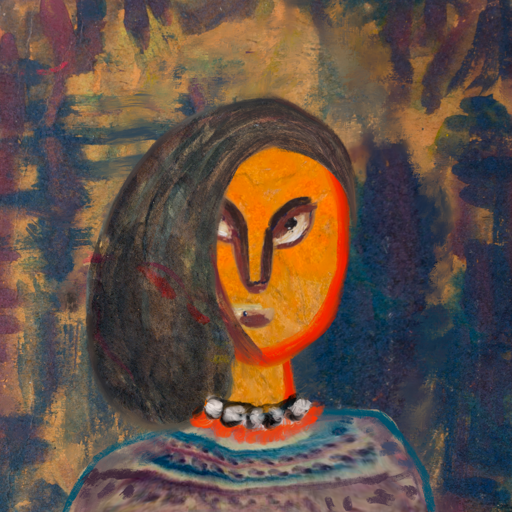
Background: InTheSun, Head And Neck Front: Sisters, Face Front: After_Raid, Bust: HillGirl, Hair Front: Gypsy_Mother, Head Accessory: Blank, Second Necklace: Blank, Necklace: An_Impression, Baby: Blank